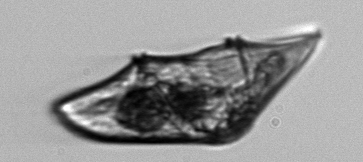
Label: Gyrodinium